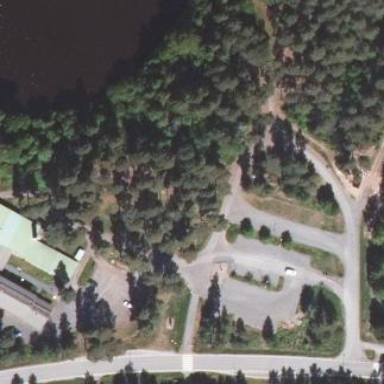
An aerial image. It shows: Parking area.